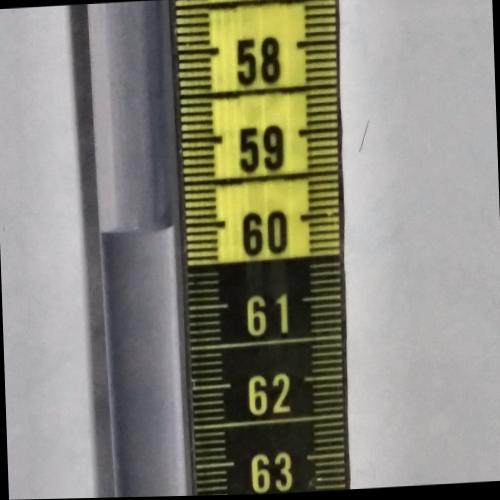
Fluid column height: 60.0 cm